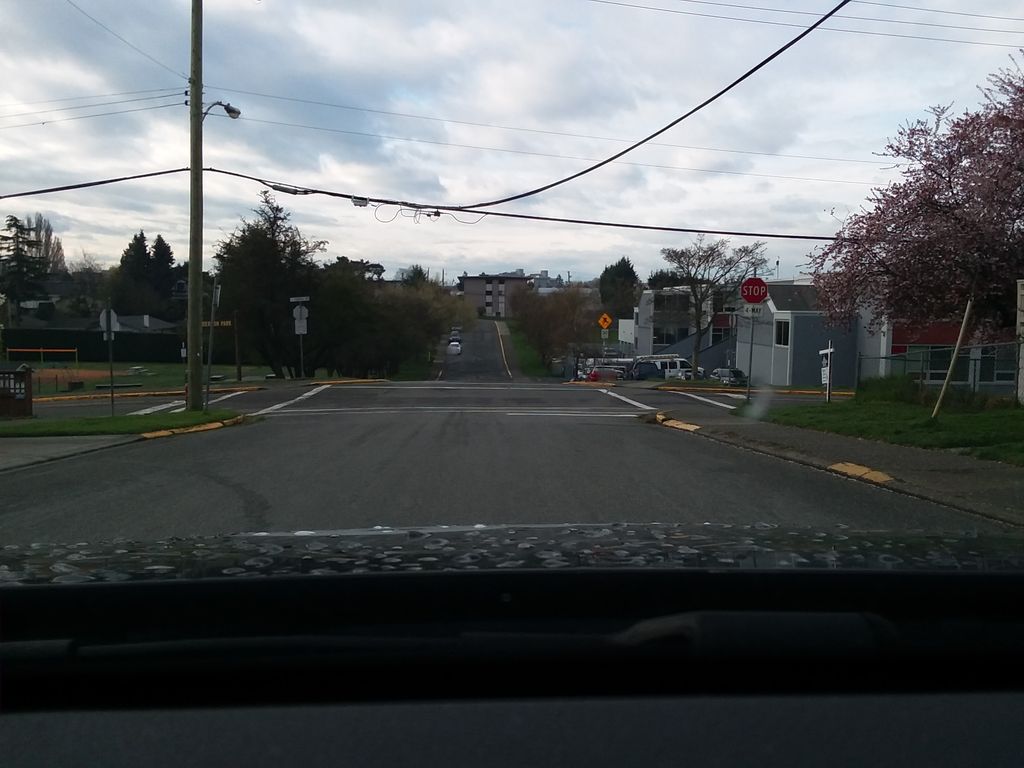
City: victoria